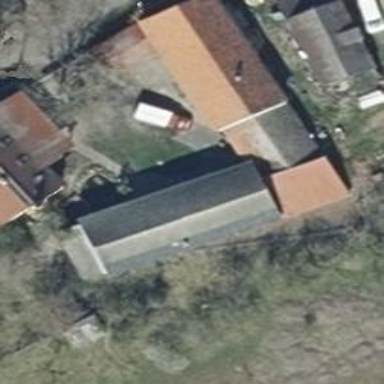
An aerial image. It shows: Building with gabled roof oriented along and colored grey.